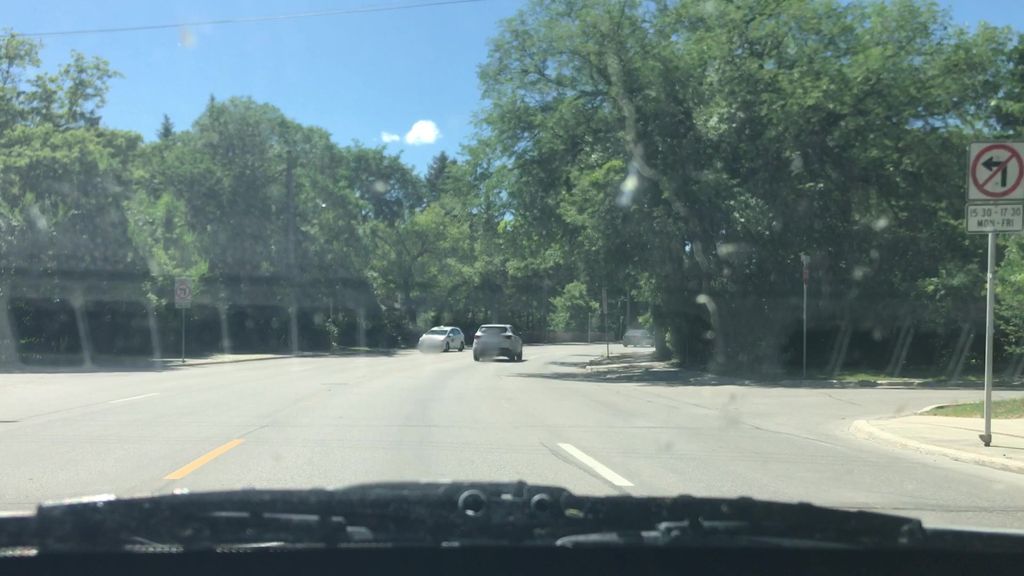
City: winnipeg